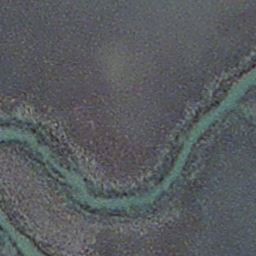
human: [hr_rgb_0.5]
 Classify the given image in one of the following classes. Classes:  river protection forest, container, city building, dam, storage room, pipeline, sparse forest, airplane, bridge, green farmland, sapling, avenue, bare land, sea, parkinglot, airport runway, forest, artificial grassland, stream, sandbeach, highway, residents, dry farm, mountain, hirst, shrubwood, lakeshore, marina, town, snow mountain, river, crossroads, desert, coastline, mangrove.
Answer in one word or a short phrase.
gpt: stream